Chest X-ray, PA view. Patient: 60 years old, sex M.
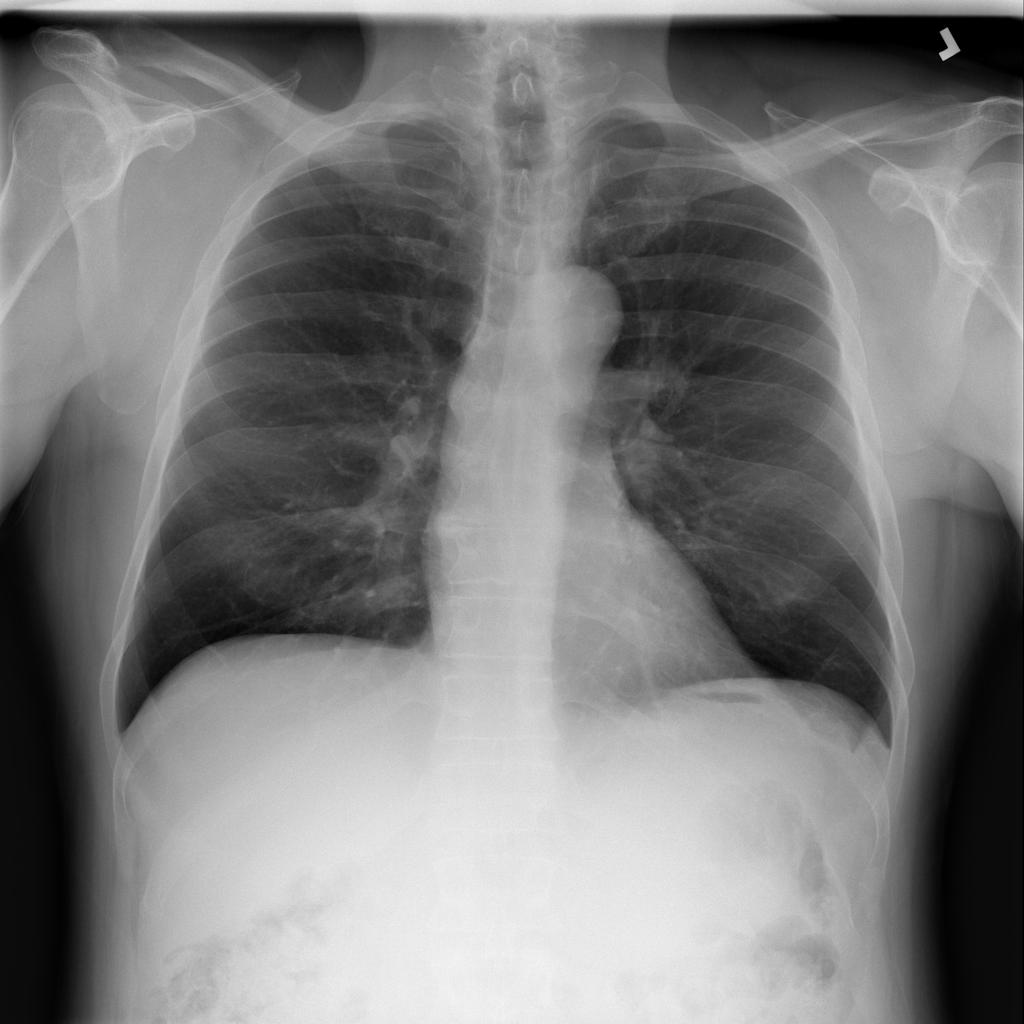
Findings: No Finding